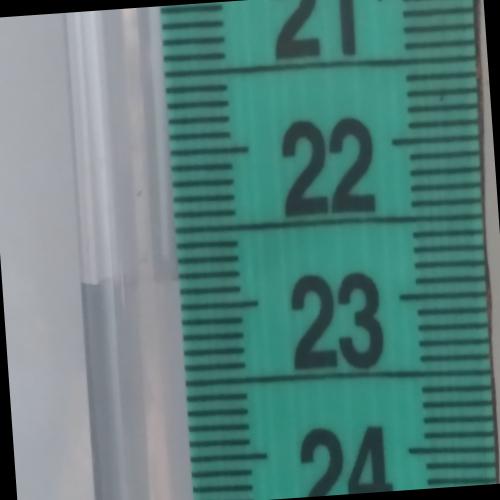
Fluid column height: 22.8 cm